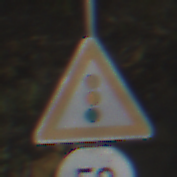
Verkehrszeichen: Lichtzeichenanlage
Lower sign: Geschwindigkeit50
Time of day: MorningAfternoon
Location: Outdoor (RoadRail)
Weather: PartlyCloudy
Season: NotSpecified
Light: Natural